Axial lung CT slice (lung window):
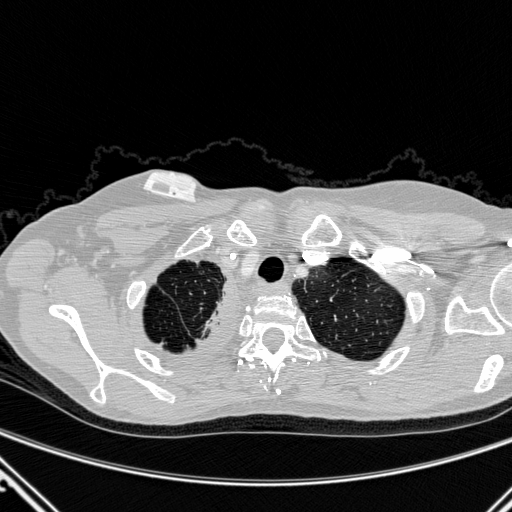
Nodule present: no